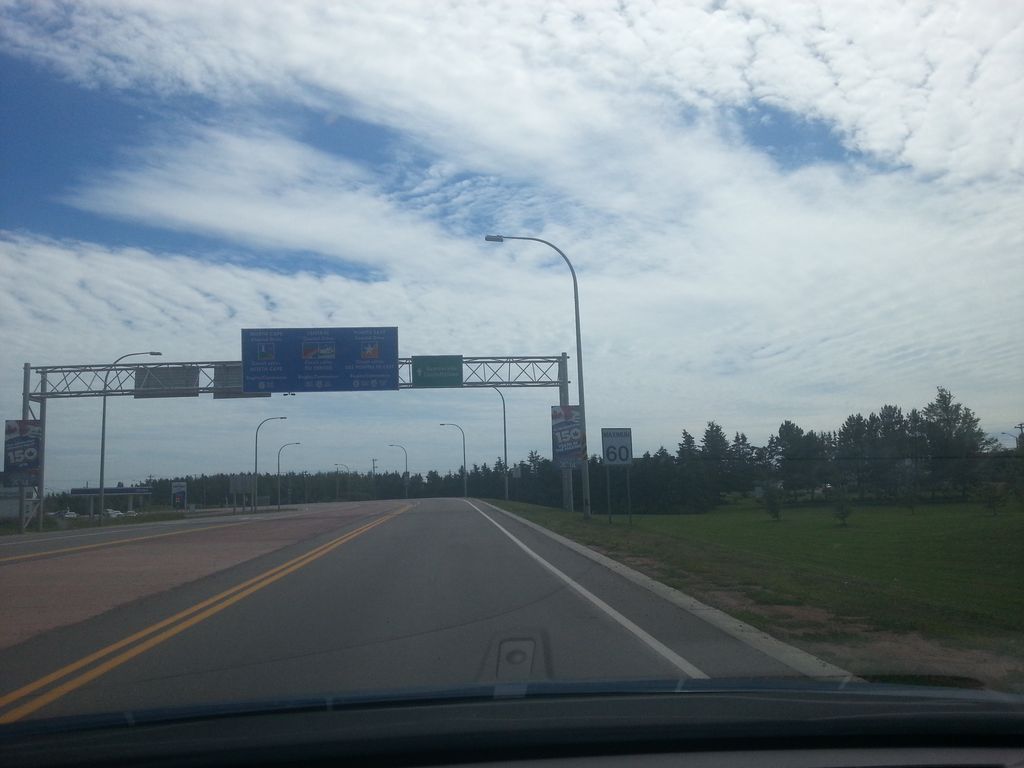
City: charlottetown